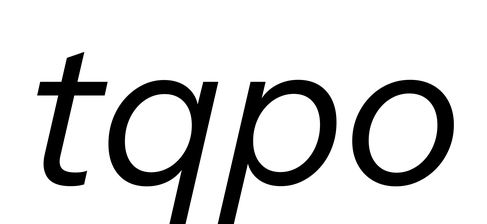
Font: InstrumentSans-Italic_Italic